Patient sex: F
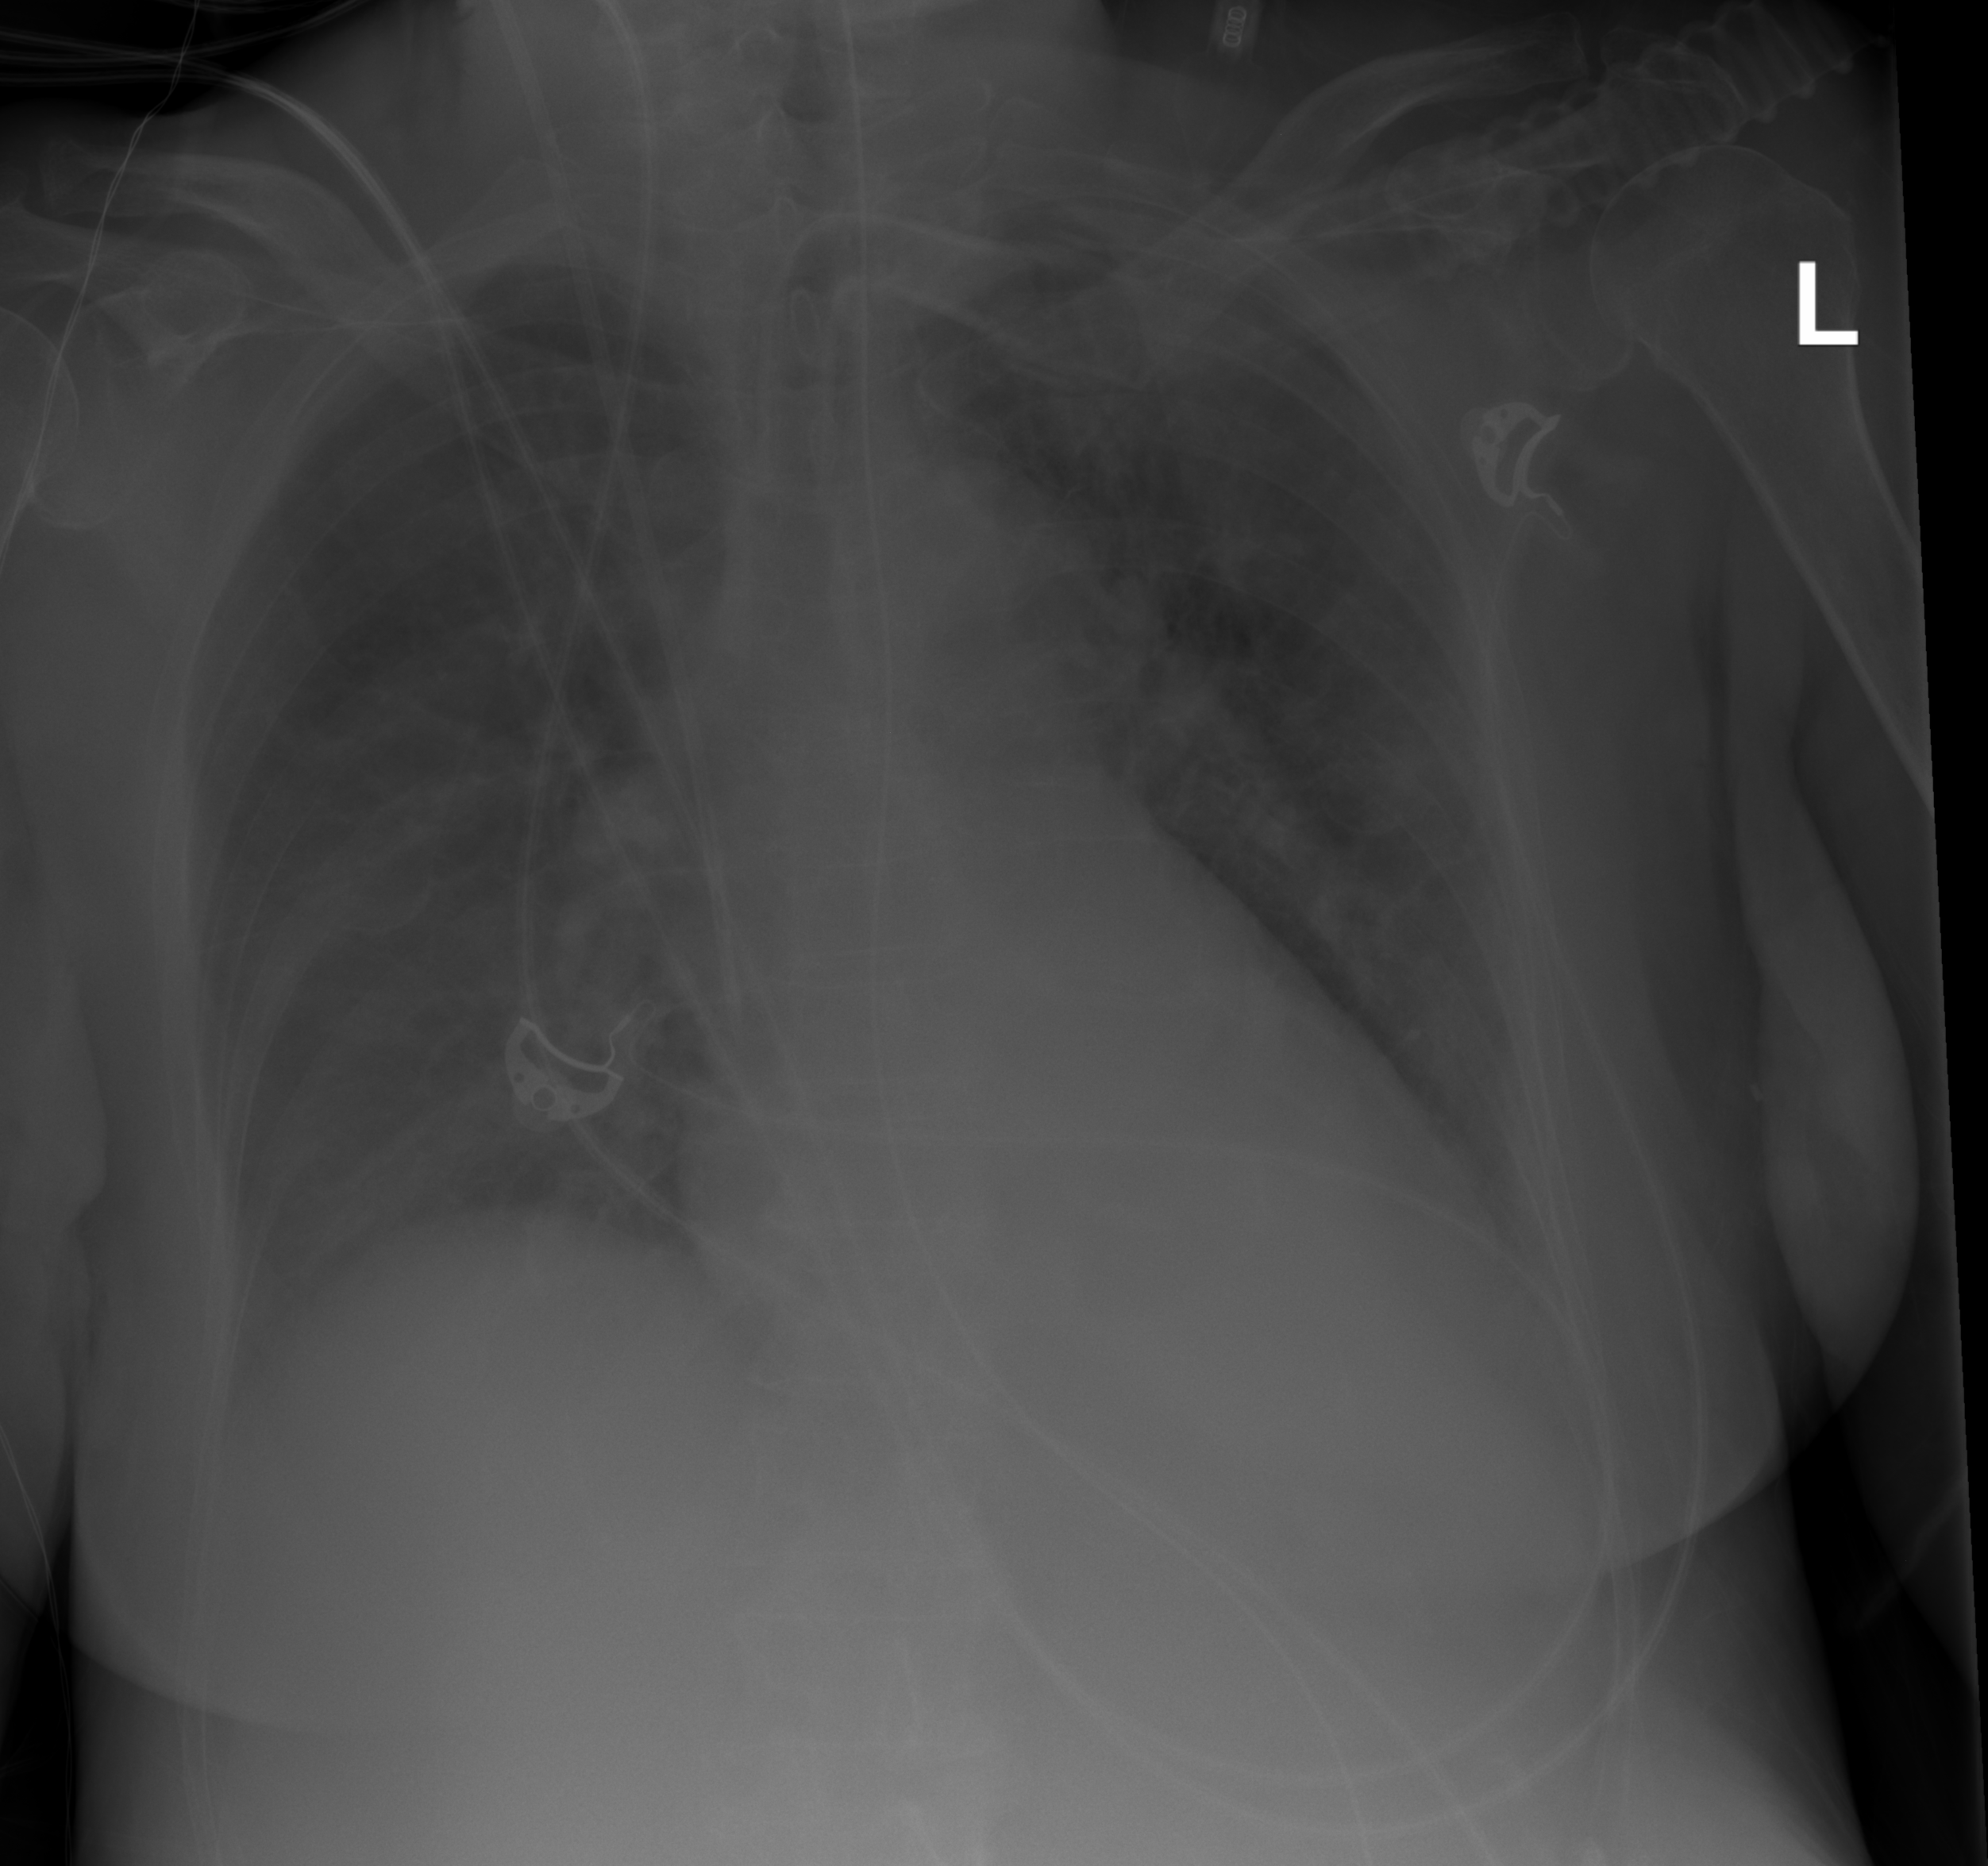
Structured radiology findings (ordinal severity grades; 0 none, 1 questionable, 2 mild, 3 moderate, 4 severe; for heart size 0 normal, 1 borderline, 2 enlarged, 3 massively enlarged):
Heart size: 0
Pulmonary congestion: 2
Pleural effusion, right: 0
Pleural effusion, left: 2
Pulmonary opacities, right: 1
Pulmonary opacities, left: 1
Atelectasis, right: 2
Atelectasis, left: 2